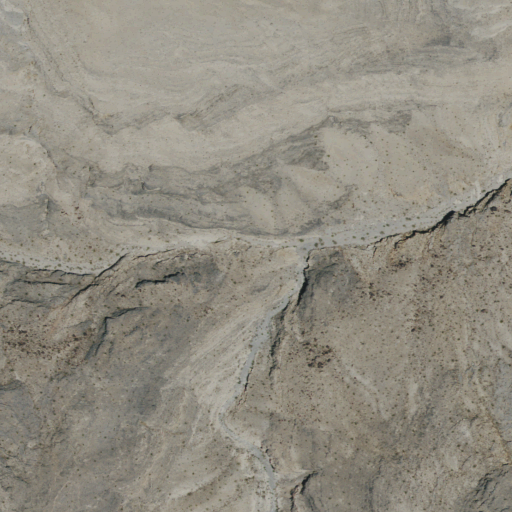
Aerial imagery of valley in California named South Fork Lemoigne Canyon containing shrub and barren land